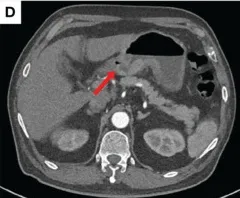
(E): Macroscopic presentation of the resected stomach with extensive tumour invasion of the stomach.
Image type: radiology (ct)